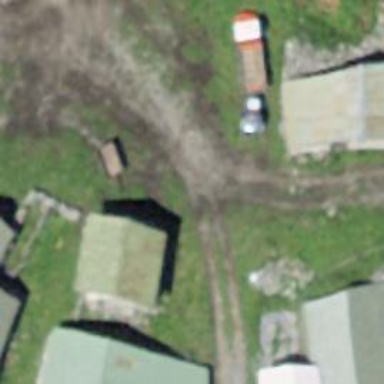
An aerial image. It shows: Isolated dwelling in remote location.